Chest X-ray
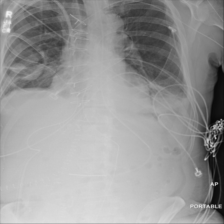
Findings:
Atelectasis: positive
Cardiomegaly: negative
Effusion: negative
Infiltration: negative
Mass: negative
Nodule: negative
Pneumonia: negative
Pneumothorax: negative
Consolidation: negative
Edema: negative
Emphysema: negative
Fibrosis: negative
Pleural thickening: negative
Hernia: negative